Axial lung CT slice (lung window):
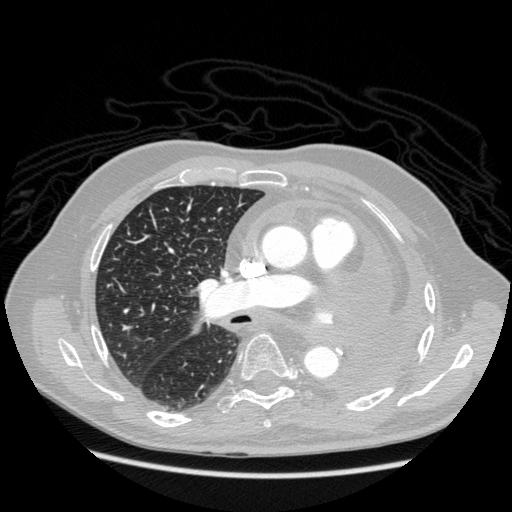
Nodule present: no